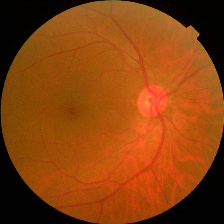
Diabetic retinopathy grade: No DR